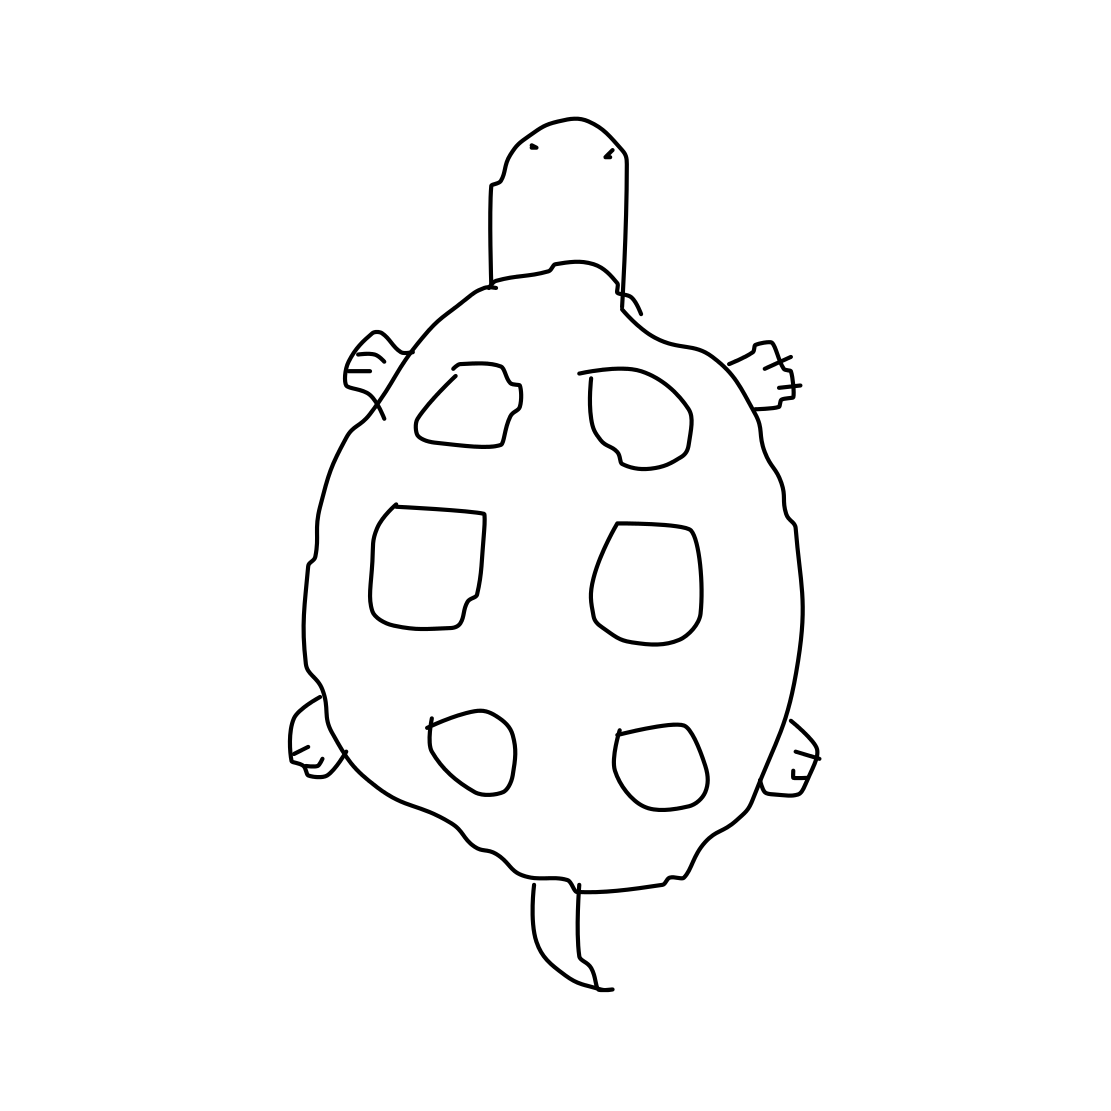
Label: sea turtle